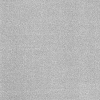
Atmospheric dust classification: dusty